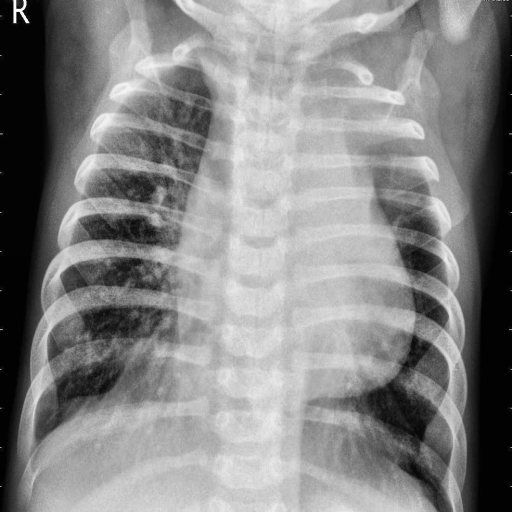
Finding: PNEUMONIA